Question: I am trying to open an pdf document which resides in res/raw folder.when clicking on the button it shows the screen as follows .
I am not sure why is this showing like this...
Please let me know and thanks ...
Please find my code as below
'''
Button MyRawBtn = (Button)findViewById(R.id.buttonId2);
MyRawBtn.setOnClickListener(new OnClickListener() {
@Override
public void onClick(View v)
{
Toast.makeText(MainActivity.this,
"ImageButton (selector) is clicked!",
Toast.LENGTH_SHORT).show();
File pdfFile = new File("res/raw/sample.pdf");
Uri path = Uri.fromFile(pdfFile);
//Uri uri = Uri.parse("android.resource://"+getPackageName()+"/"+R.raw.sample);
//File file = new File(uri.toString());
Intent intent = new Intent(Intent.ACTION_VIEW);
intent.setDataAndType(path,"application/pdf");
intent.setFlags(Intent.FLAG_ACTIVITY_NO_HISTORY);
startActivity(intent);
}
});
'''
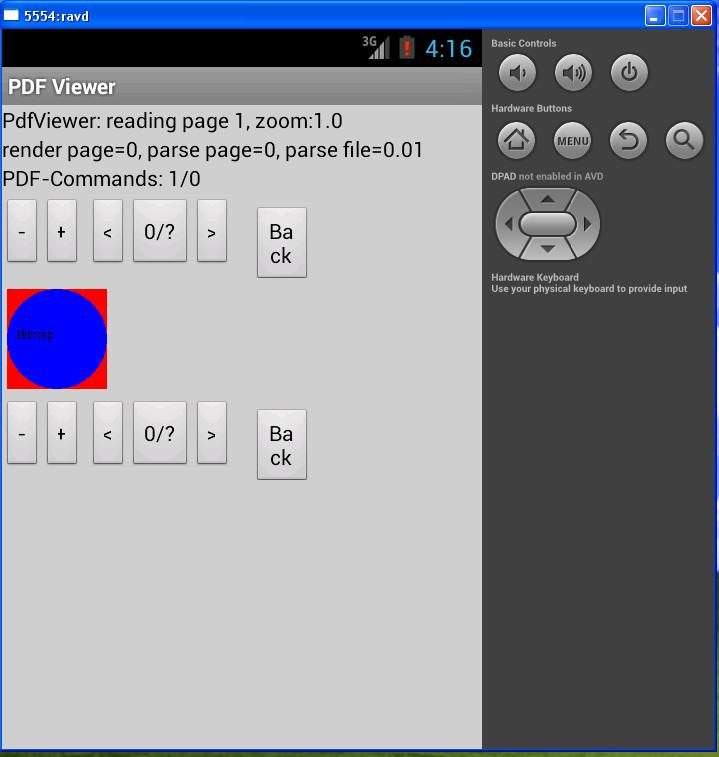
Answer: Please Use below Stack Overflow Answer's link code for Read PDF using PDFViewer.jar library into your android application and if you have any query regarding that then tell me.
<URL>